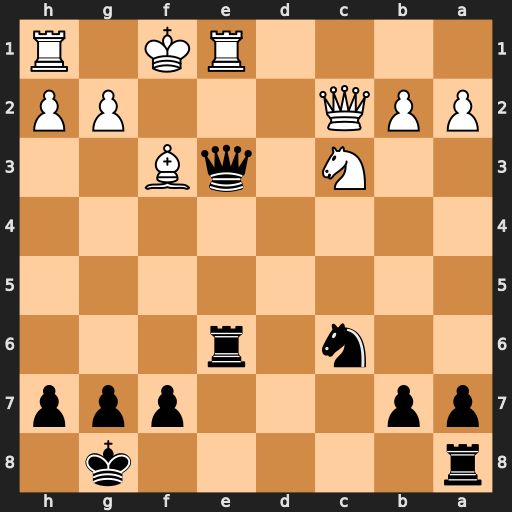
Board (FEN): r5k1/pp3ppp/2n1r3/8/8/2N1qB2/PPQ3PP/4RK1R
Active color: b
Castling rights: -
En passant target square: -
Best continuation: Qxe1#